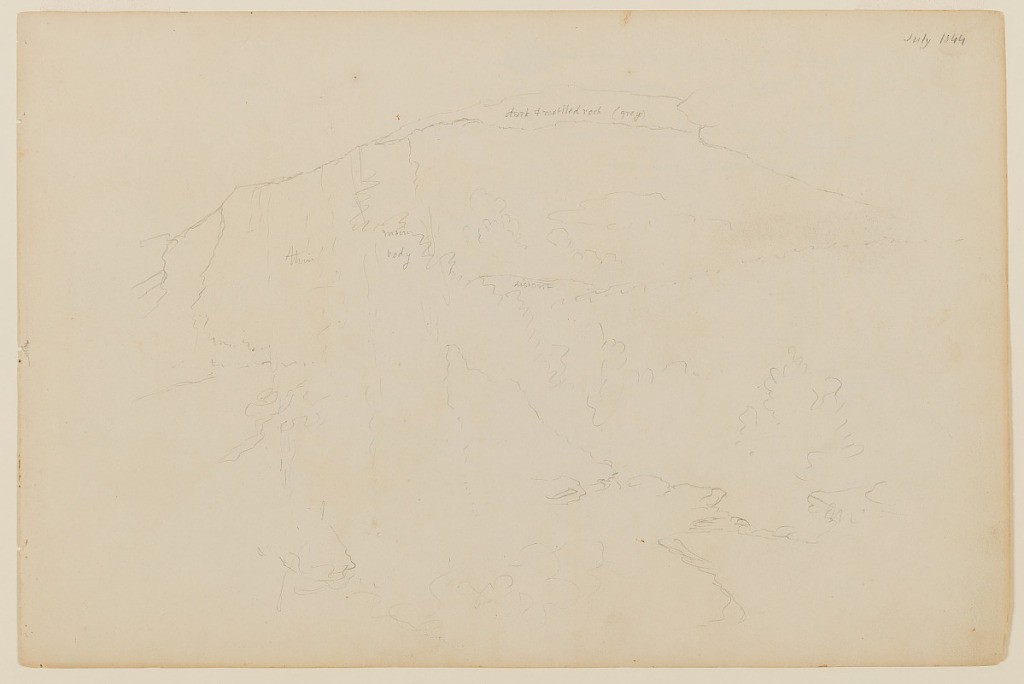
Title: Under Kaaterskill Falls, New York
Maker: Frederic Edwin Church, American, 1826–1900
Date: July 1844 and November 1844
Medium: Graphite on off-white wove paper; verso: graphite
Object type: Drawing
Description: Landscape sketch showing a view looking out of Kaaterskill Clove, New York, from underneath Kaaterskill Falls. The contour of the overhang of the Falls' first tier visible in upper portion of composition, while two cascades of water fall into pool the below, comprising the second stage of the falls. Foliage and ridgelines of Kaaterskill Clove visible in the background.

Verso: Mixed sketches showing views of the Catskill Escarpment, puffy clouds, and f a walking man viewed from the behind, at upper right.